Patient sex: F
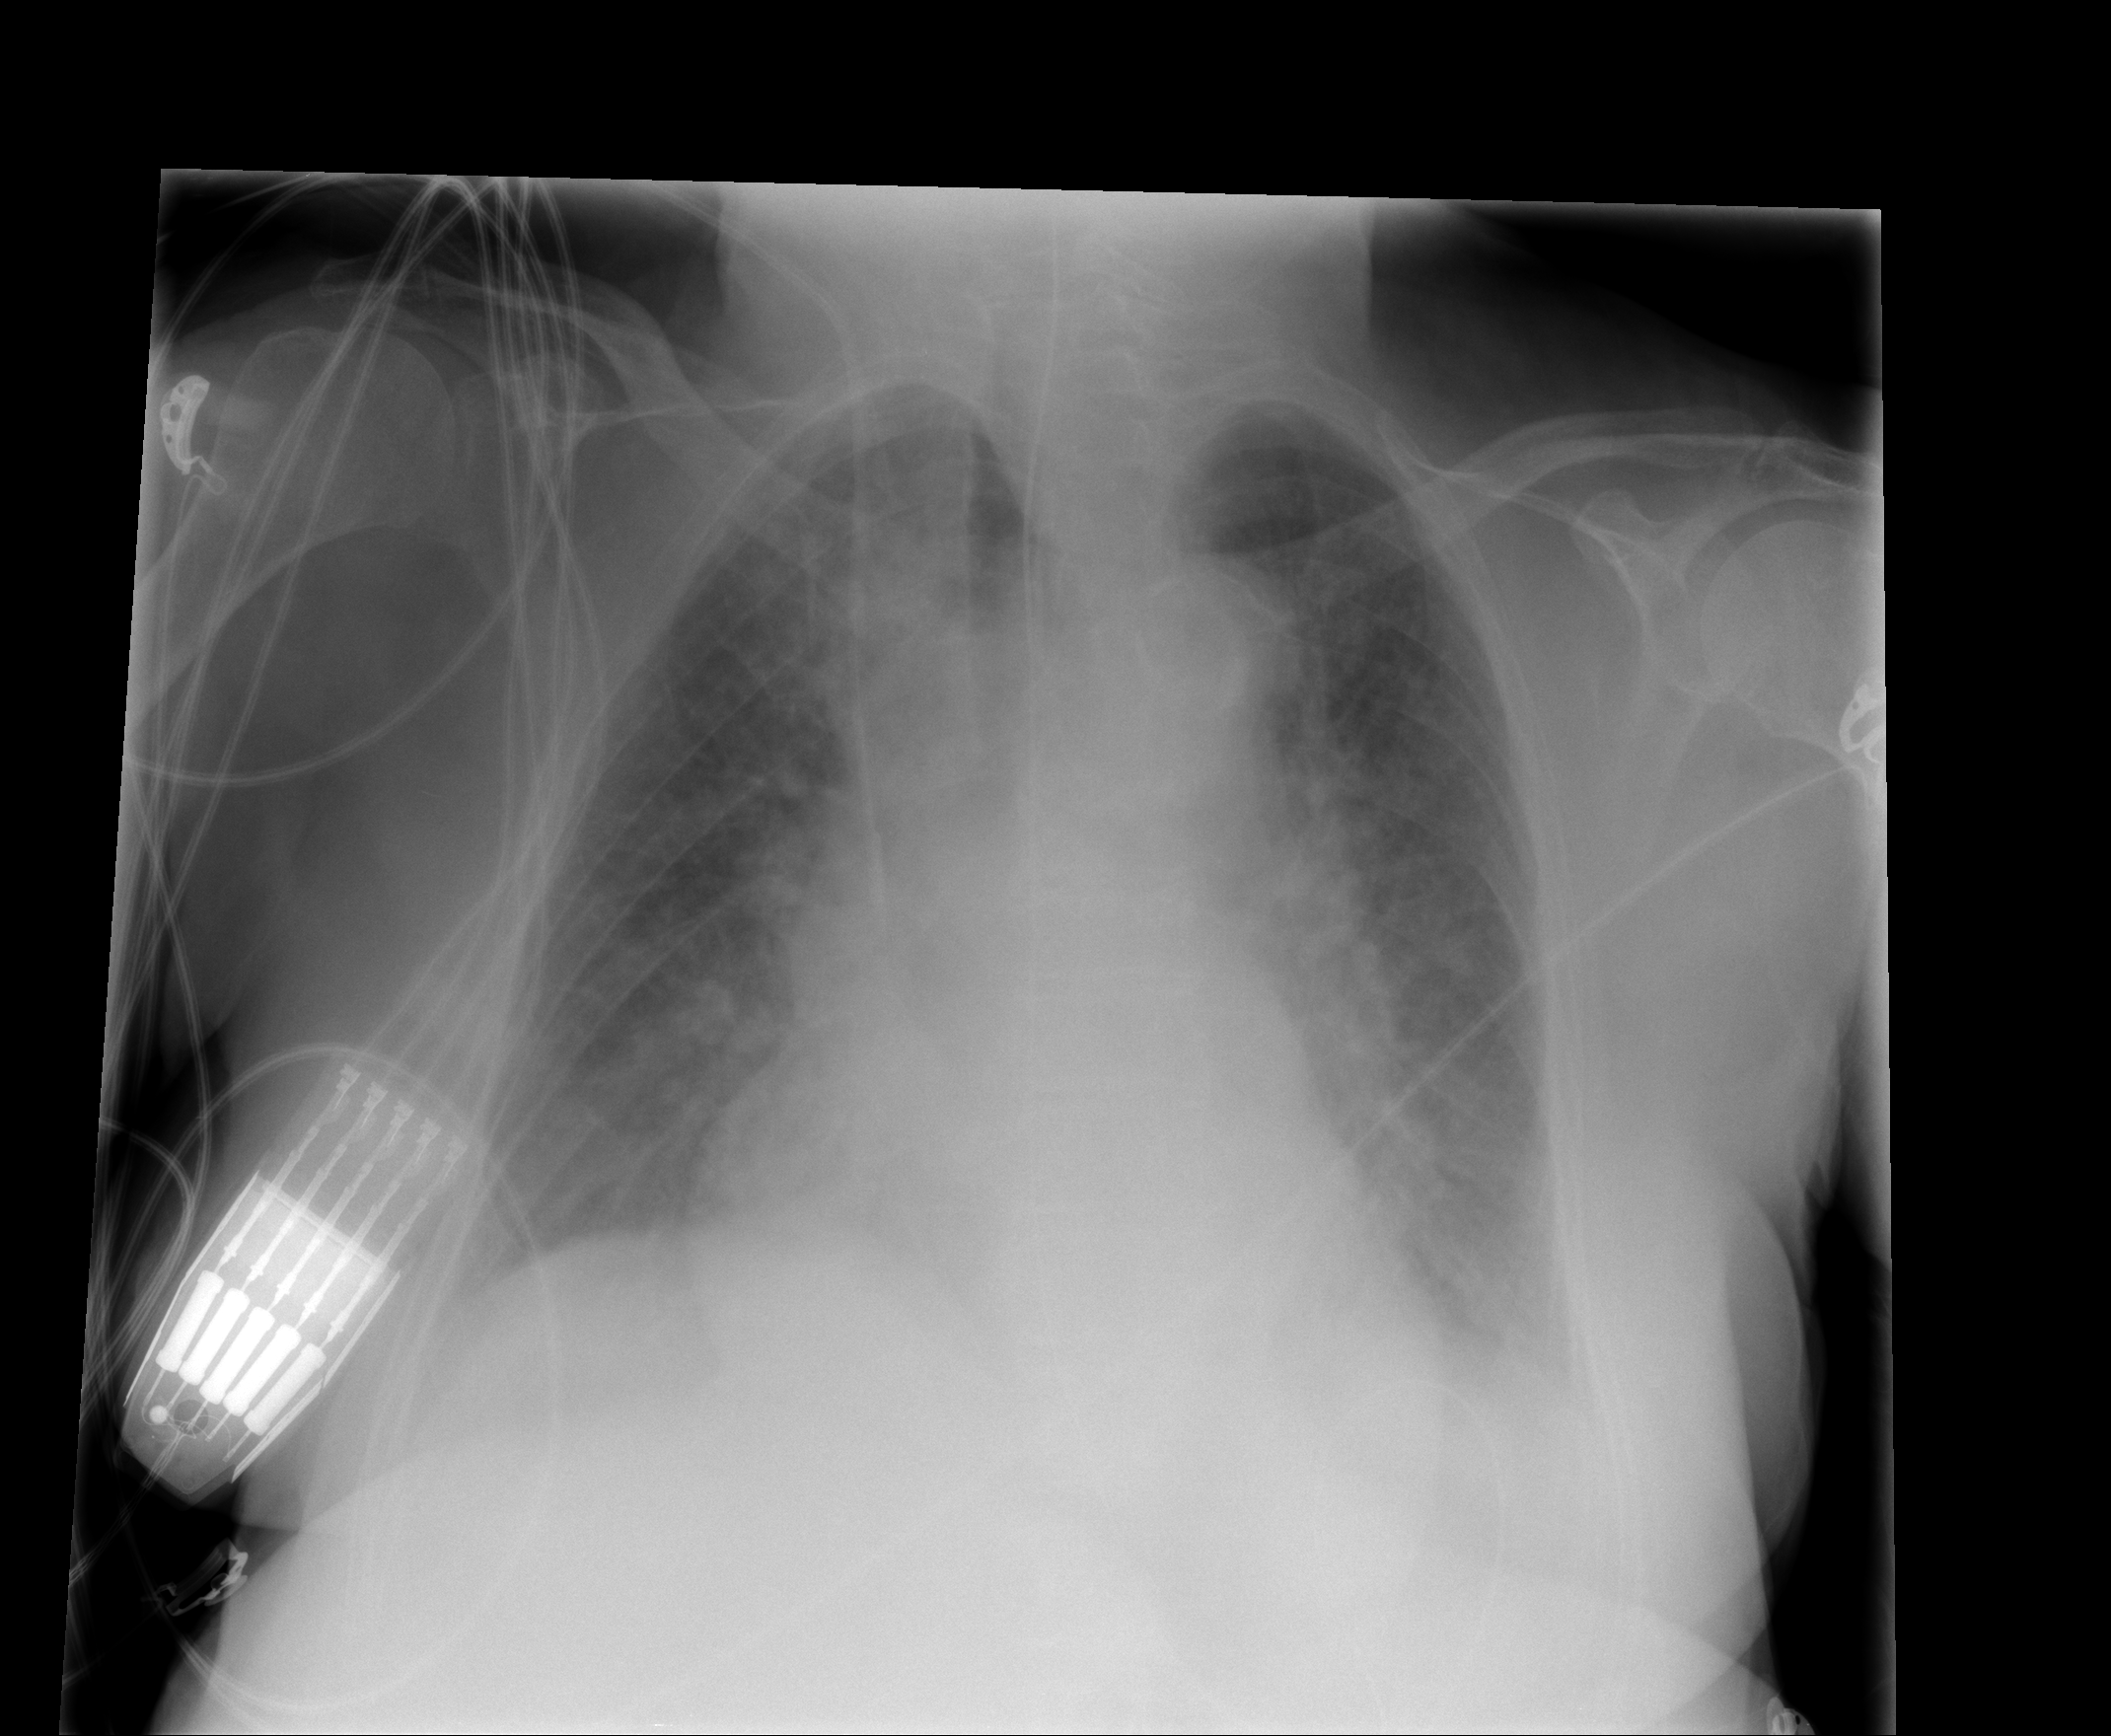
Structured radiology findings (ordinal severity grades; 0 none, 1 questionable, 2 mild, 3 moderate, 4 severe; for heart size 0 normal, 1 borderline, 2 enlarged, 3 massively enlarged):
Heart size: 2
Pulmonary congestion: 3
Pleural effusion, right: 1
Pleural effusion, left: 1
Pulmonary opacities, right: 0
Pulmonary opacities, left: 0
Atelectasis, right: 0
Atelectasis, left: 0